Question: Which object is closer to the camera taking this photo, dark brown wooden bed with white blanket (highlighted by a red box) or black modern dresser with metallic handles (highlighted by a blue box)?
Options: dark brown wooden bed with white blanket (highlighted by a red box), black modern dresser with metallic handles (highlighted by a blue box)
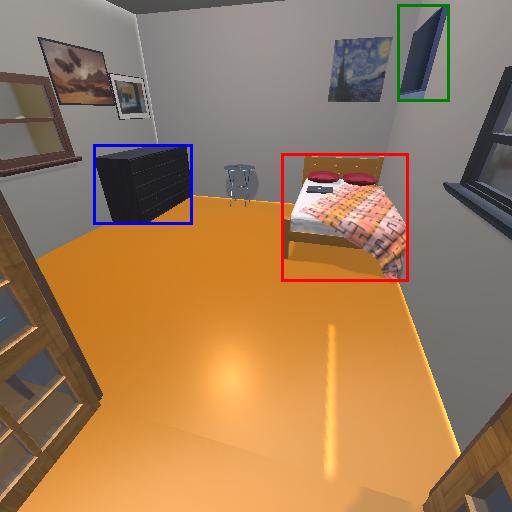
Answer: dark brown wooden bed with white blanket (highlighted by a red box)